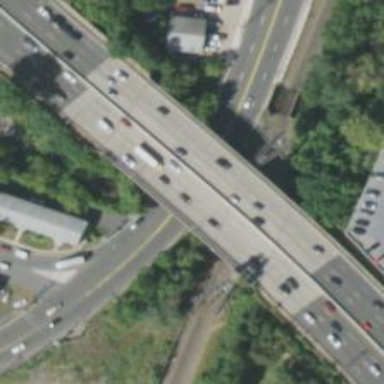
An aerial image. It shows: Bridge on trunk highway that is classified as urban freeway/expressway.